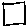
Label: square